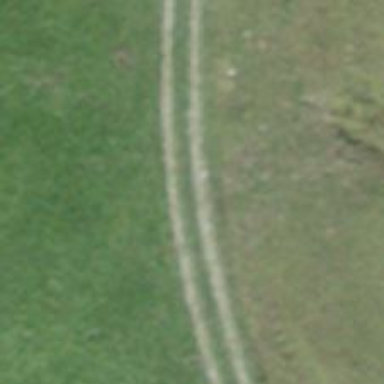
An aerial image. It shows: Track with grade 3 surface.